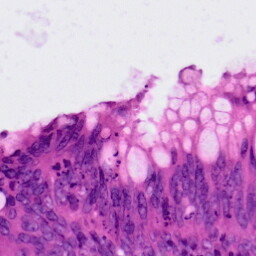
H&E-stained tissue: Colon